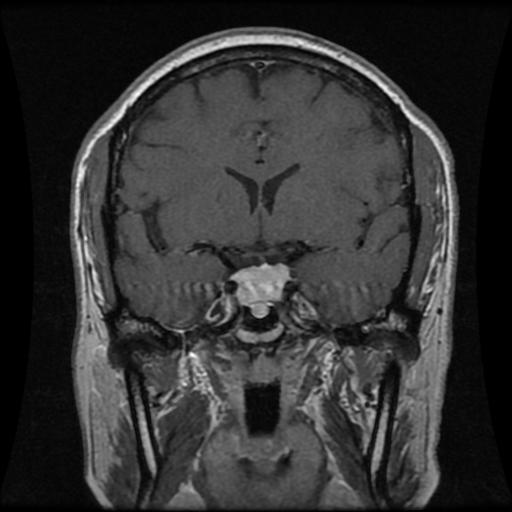
Label: pituitary